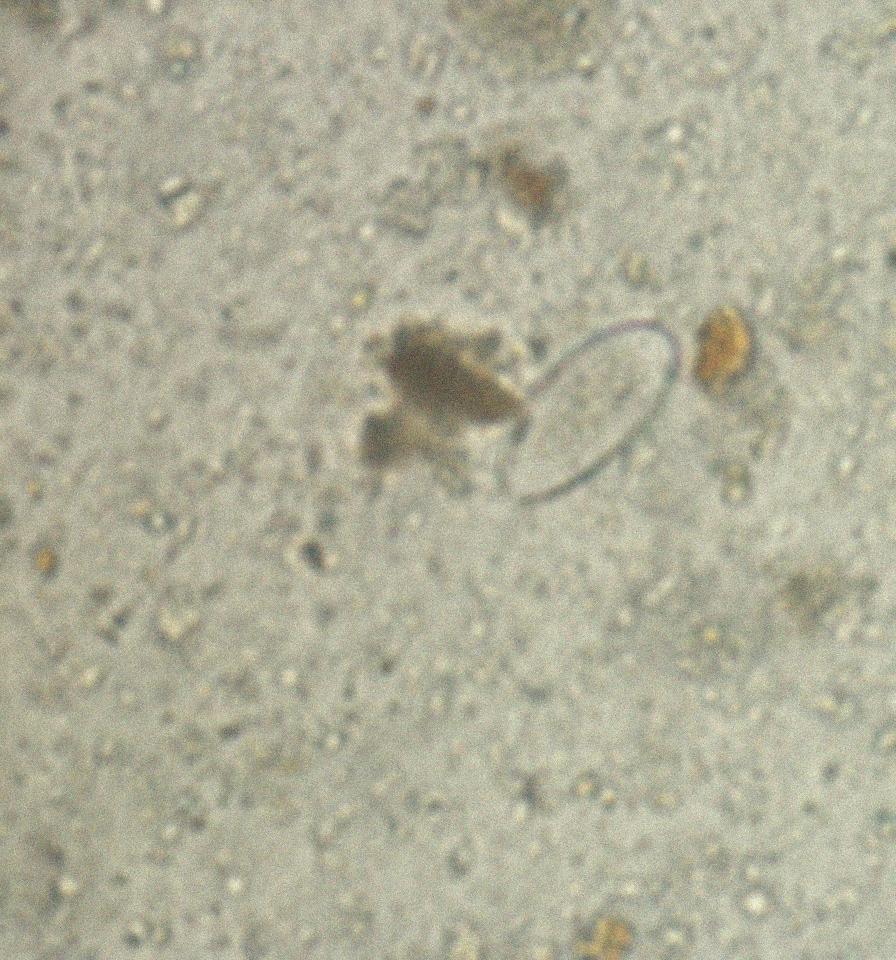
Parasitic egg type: Enterobius vermicularis